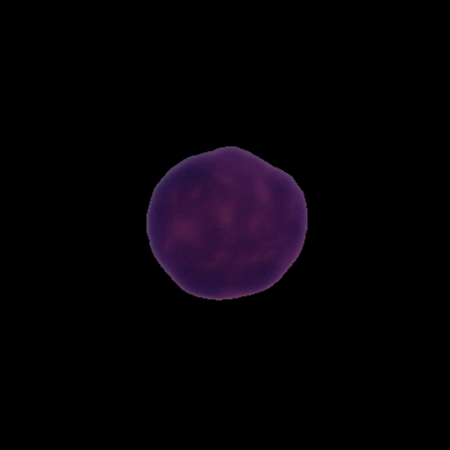
Label: healthy